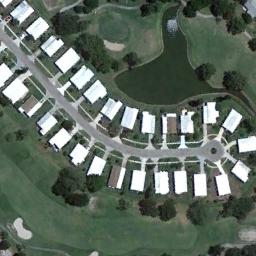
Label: mobile_home_park